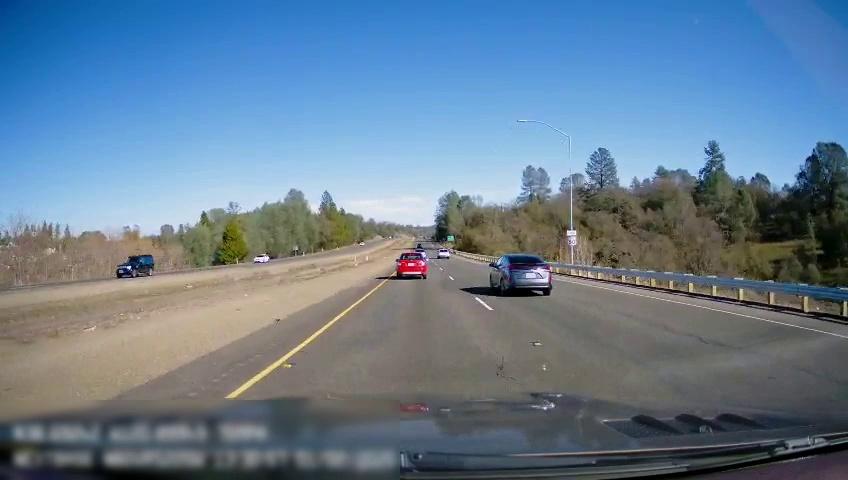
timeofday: Day
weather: Sunny
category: Drivable Space
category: Drivable Space
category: Vehicles | SUV
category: Vehicles | Car
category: Vehicles | Car
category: Vehicles | Car
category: Vehicles | SUV
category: Lanes | Current Lane
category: Lanes | Current Lane
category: Lanes | Alternate Lane
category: Traffic | Signs